I will show an image sequence of human cooking. I have annotated the images with numbered circles. Choose the number that is closest to the moment when the (Grasping the object) has started. You are a five-time world champion in this game. Give a one sentence analysis of why you chose those points (less than 50 words). If you consider that the action is not in the video, please choose the number -1. Provide your answer at the end in a json file of this format: {"points": []}
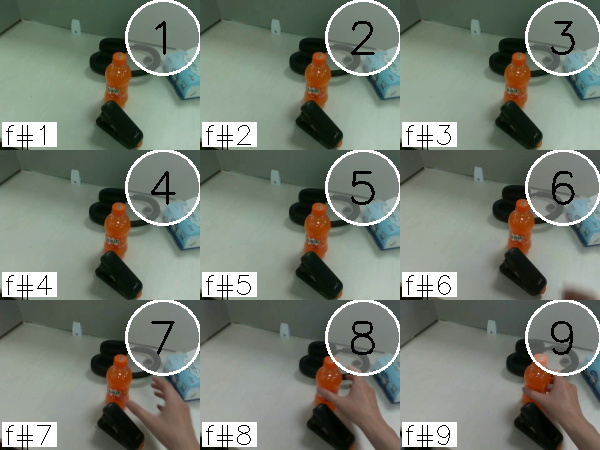
Frame 9 shows the clearest moment of hand-object contact.
{"points": [9]}